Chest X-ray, PA view. Patient: 53 years old, sex F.
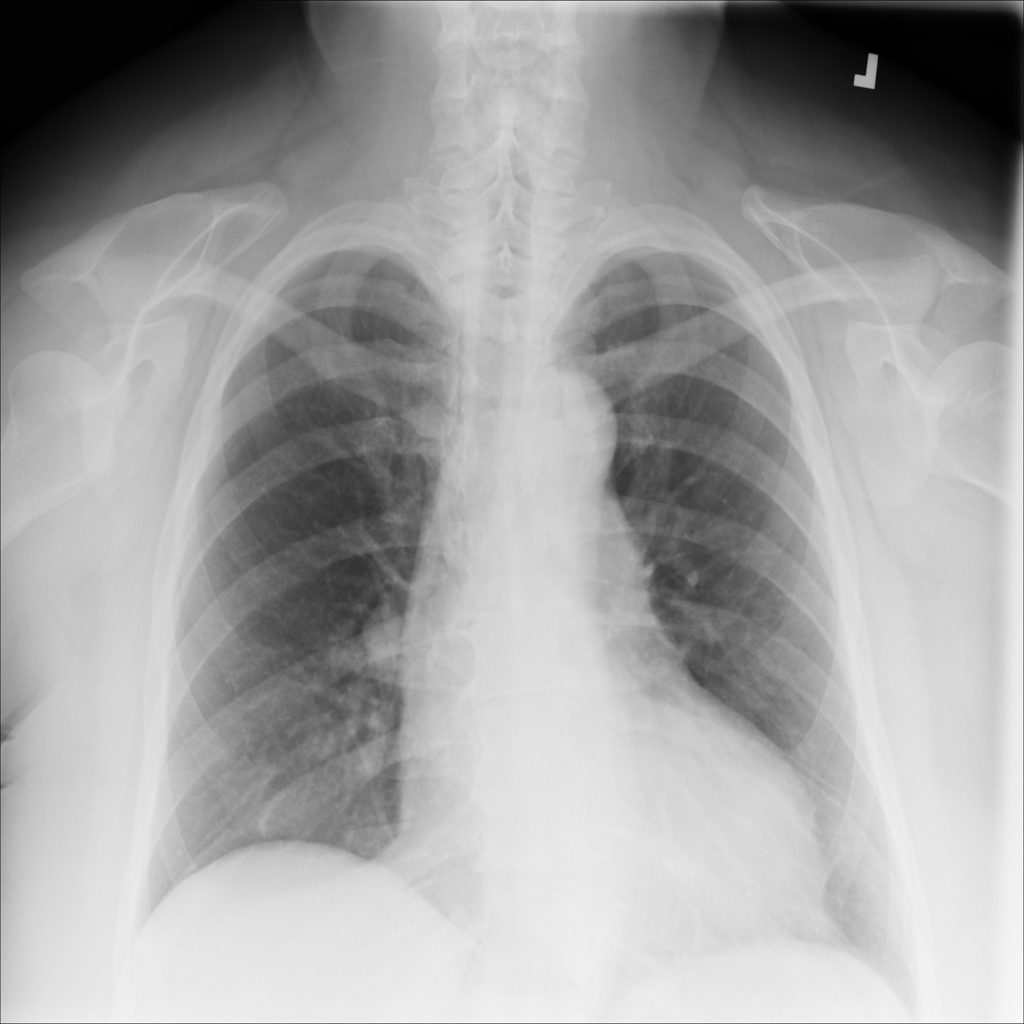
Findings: No Finding